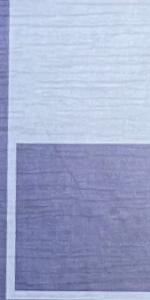
Label: Empty